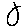
Label: moon